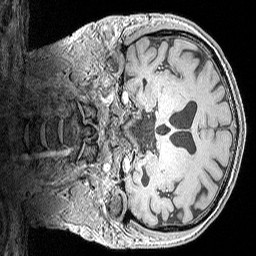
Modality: MP2RAGE
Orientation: coronal
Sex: male
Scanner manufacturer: siemens
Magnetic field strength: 3 T
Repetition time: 5 s
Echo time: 0.00292 s